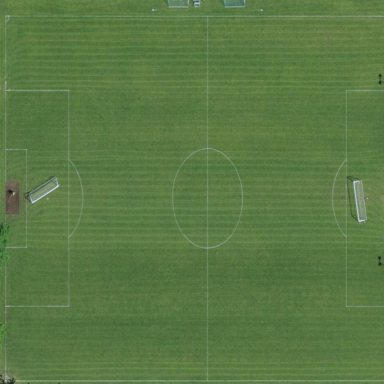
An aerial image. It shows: Soccer pitch for leisureland activities.